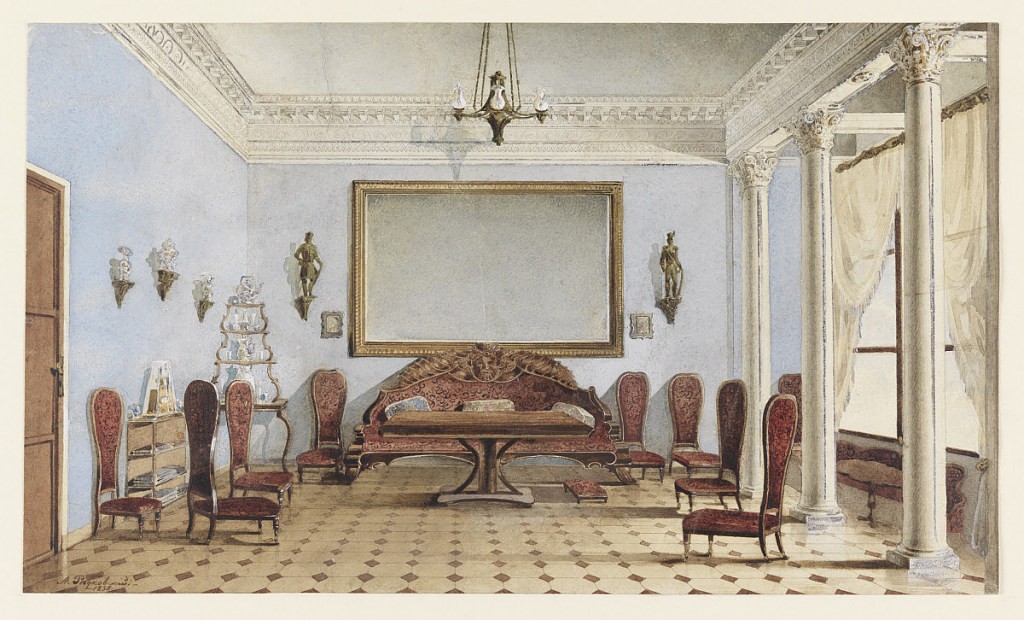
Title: Salon Interior
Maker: A. Redkovsky, Russian, active mid–19th century
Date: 1858
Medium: Brush and watercolor and gouache over graphite on white wove paper
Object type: Drawing
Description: This is an interior view of a salon with a high ceiling, a doorway on the left and a three-columned alcove at right with a curtained window behind. A large carved settee is placed against the back wall beneath a mirror, extending the full length of the settee, and flanked by military figures on wall brackets; in front of the settee is a table.  A corner etagere in the left rear displays glass and silver objects. A series of low side chairs with high backs are arranged at left and right. The walls are painted sky blue and the floor is of diamond-patterned marble.